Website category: university
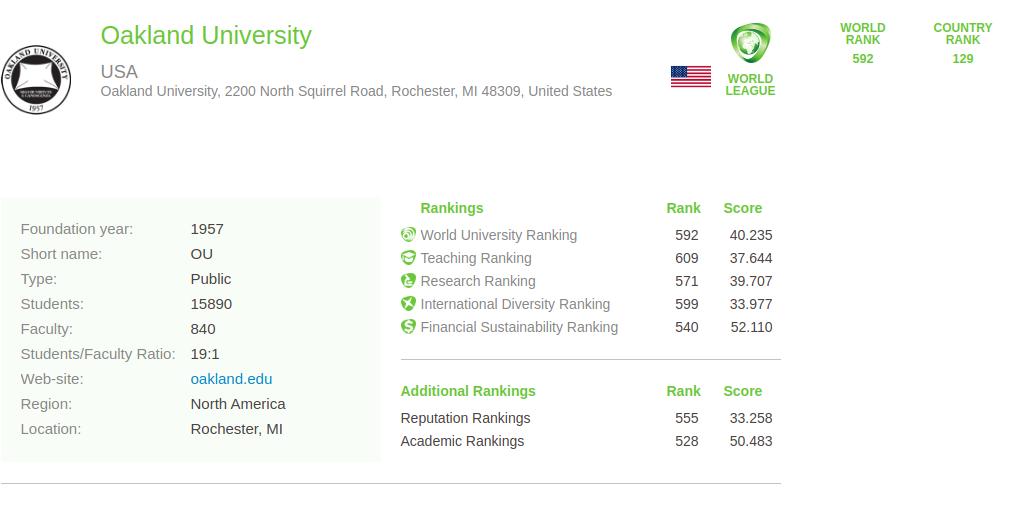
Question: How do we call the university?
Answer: Oakland University

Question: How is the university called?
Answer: Oakland University

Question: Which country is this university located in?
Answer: USA

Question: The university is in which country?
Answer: USA

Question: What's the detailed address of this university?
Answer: Oakland University, 2200 North Squirrel Road, Rochester, MI 48309, United States

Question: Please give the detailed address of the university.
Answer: Oakland University, 2200 North Squirrel Road, Rochester, MI 48309, United States

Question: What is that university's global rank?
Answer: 592

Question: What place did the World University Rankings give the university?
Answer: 592

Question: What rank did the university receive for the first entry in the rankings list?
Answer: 592

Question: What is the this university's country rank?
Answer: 129

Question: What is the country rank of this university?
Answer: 129

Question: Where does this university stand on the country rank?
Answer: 129

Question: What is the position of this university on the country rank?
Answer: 129

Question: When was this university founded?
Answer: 1957

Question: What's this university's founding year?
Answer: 1957

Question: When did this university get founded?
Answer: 1957

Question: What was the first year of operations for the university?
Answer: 1957

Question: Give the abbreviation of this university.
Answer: OU

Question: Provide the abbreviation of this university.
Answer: OU

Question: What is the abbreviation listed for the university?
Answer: OU

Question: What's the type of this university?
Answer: Public

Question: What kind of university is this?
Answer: Public

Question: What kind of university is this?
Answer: Public

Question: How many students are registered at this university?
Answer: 15890

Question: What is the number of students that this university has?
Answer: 15890

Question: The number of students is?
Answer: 15890

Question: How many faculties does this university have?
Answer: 840

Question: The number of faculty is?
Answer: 840

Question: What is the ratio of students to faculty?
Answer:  19 : 1

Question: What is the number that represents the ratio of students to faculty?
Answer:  19 : 1

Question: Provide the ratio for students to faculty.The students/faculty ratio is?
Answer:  19 : 1

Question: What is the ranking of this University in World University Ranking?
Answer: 592

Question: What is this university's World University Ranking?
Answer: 592

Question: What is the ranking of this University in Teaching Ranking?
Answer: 609

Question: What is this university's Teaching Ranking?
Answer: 609

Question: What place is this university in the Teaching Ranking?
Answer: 609

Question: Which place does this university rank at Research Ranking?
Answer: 571

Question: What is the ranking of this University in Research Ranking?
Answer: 571

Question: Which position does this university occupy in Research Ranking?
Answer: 571

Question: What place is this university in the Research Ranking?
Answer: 571

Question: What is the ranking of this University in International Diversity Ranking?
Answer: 599

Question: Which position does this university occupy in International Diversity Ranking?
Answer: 599

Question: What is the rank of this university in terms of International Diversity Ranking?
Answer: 599

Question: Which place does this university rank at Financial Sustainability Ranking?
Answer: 540

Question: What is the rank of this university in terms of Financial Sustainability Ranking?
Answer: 540

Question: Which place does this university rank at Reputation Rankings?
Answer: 555

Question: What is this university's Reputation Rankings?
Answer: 555

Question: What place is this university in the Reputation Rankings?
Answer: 555

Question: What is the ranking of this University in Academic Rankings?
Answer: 528

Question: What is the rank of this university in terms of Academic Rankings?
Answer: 528

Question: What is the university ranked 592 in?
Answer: World University Ranking

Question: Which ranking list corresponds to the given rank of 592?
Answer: World University Ranking

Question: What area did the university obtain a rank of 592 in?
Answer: World University Ranking

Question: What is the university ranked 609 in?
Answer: Teaching Ranking

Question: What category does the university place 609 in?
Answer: Teaching Ranking

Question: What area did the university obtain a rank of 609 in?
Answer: Teaching Ranking

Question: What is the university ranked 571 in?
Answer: Research Ranking

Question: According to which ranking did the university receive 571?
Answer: Research Ranking

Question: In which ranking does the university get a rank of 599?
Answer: International Diversity Ranking

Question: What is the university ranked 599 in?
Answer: International Diversity Ranking

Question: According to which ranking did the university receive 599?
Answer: International Diversity Ranking

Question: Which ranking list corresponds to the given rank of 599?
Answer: International Diversity Ranking

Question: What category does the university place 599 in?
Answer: International Diversity Ranking

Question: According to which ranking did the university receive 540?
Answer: Financial Sustainability Ranking